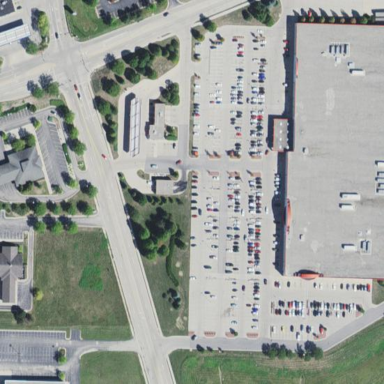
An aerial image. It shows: Retail area.